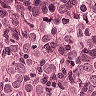
Metastatic tissue present: yes